Interaction volume radius: 5 \u00c5
Interaction volume height: 15 \u00c5
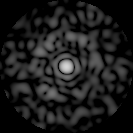
Disorder parameter: 0.8132